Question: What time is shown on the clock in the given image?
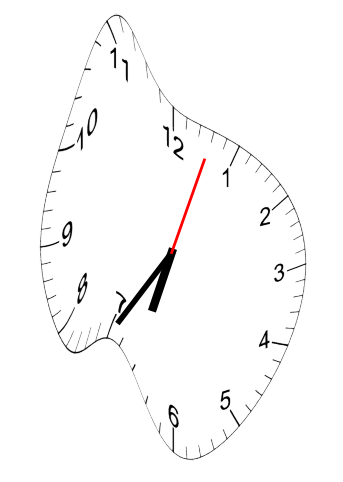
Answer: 06:35:03